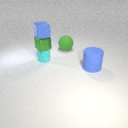
small blue rubber cube above small cyan rubber cylinder